Question: I have an iOS app and I am trying to get the launch screen to work properly. It works fine when I run the app in the simulator or on-device via xCode. But after I upload the binary to the App Store the splash screen image stops working.
I am using Cordova and 'cordova-plugin-splashscreen'.
It looks like it's still trying to load it and comes up with the spinner but the image doesn't appear.
What can cause differences between a local run and an App Store build?
This is what the broken App Store version looks like on initial boot. It eventually does end up loading properly and the app runs fine. But it looks horrible while loading.

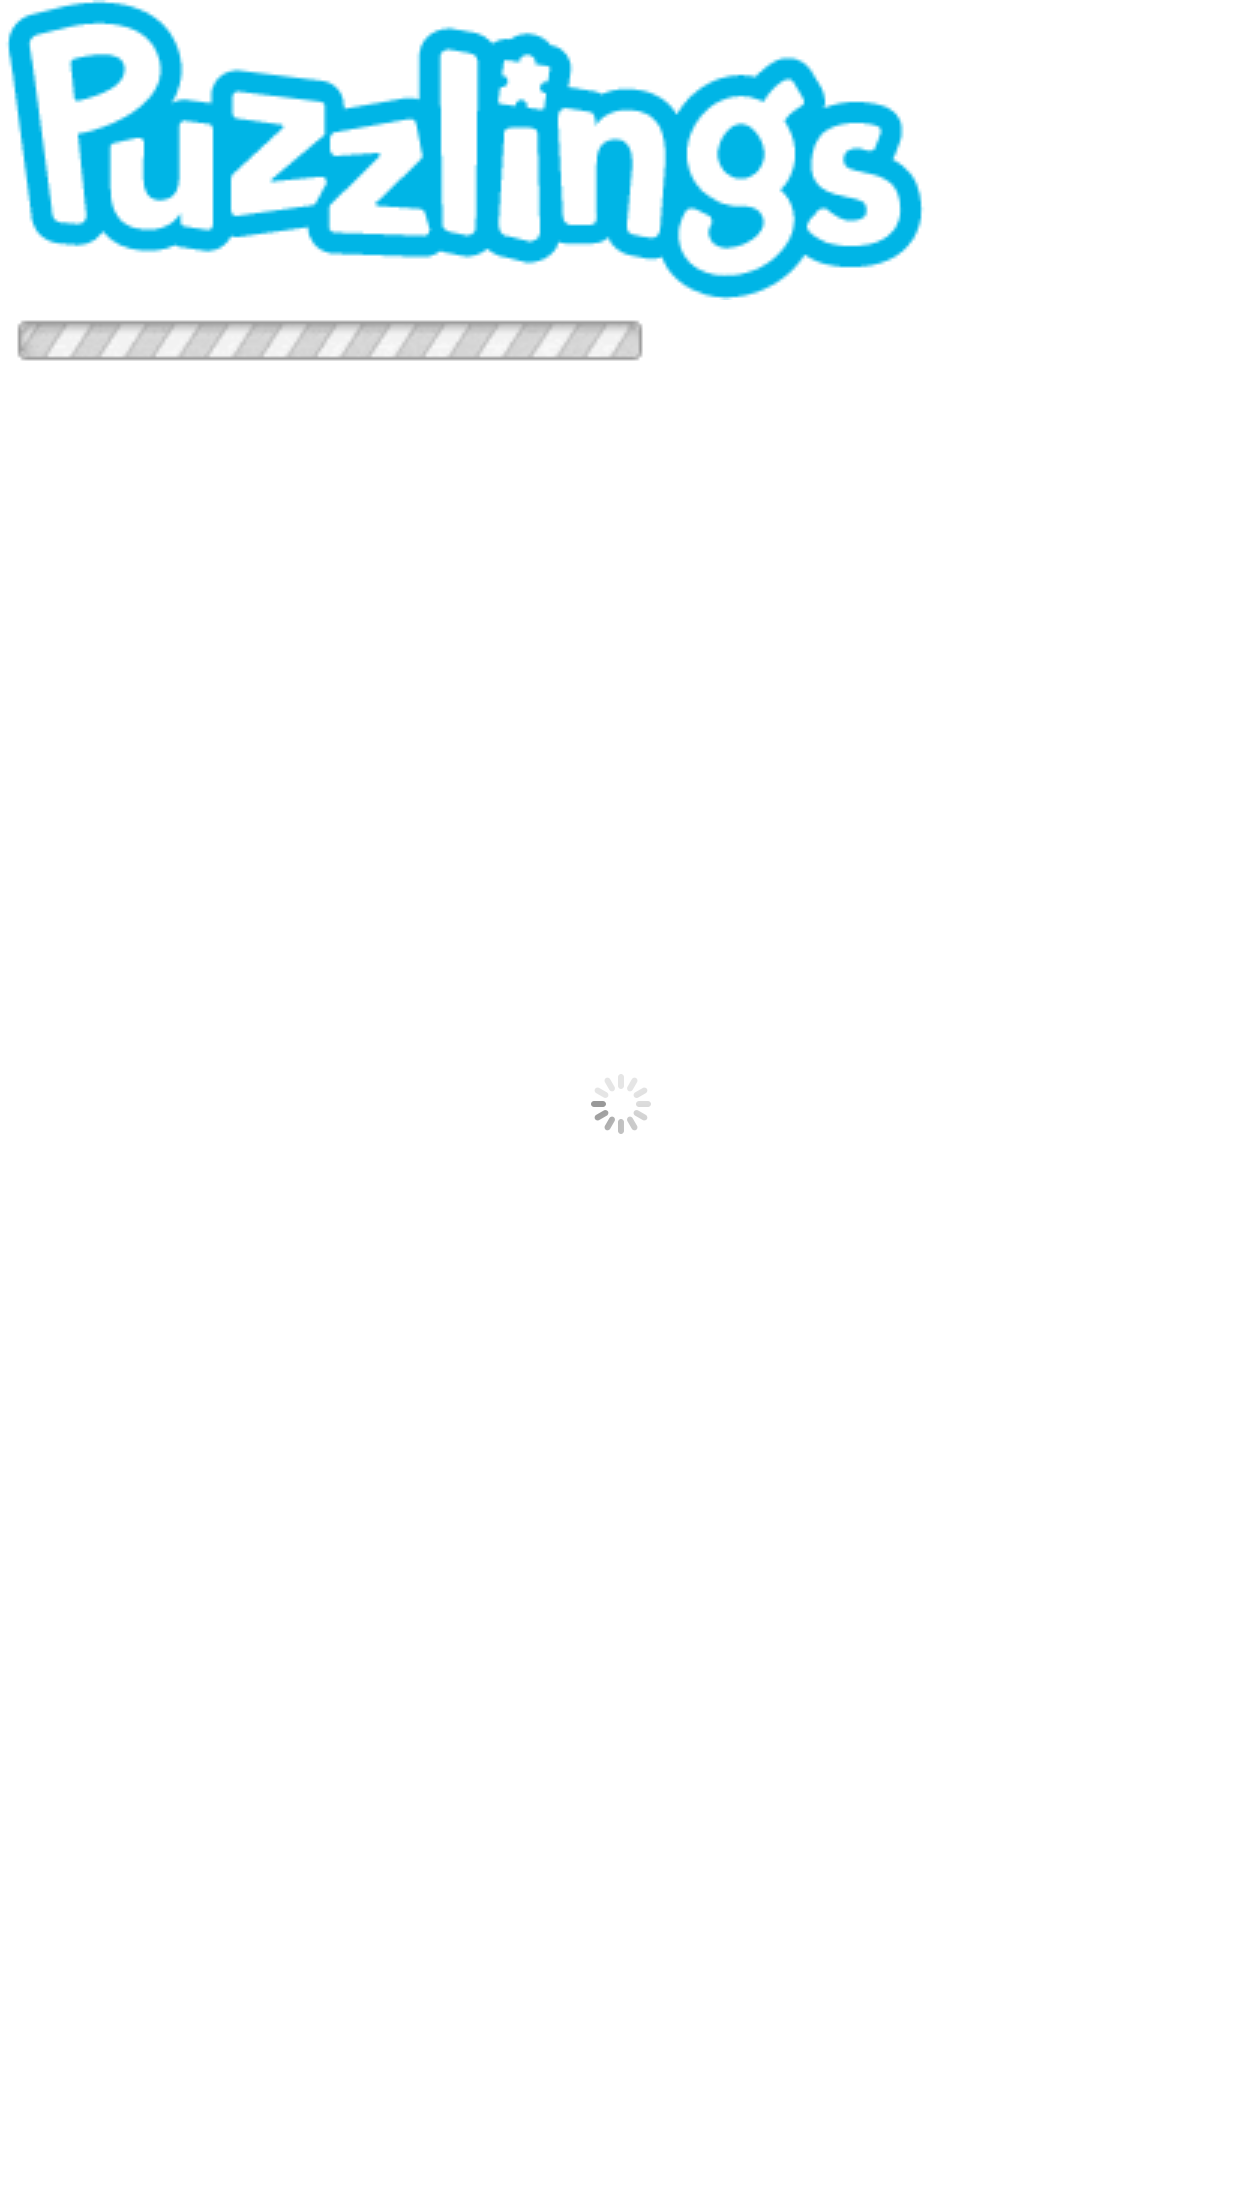
Answer: When you build and run on local device, you are building using the "Run" scheme, whereas when you build your app for the App Store you use the "Profile" scheme. The Build Configuration for the Run scheme is called "Debug" whereas the build configuration for the Profile scheme is called "Release".
In order to fix the problem and achieve parity, you need to change the build configuration for the Run scheme to "Release". You do that in this way:
- - - - - -
In theory, your app should now run as it does when downloaded from the app store.